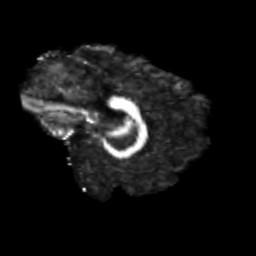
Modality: FA
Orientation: sagittal
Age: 24
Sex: male
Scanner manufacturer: siemens
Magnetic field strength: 3 T
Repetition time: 3.5 s
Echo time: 0.113 s